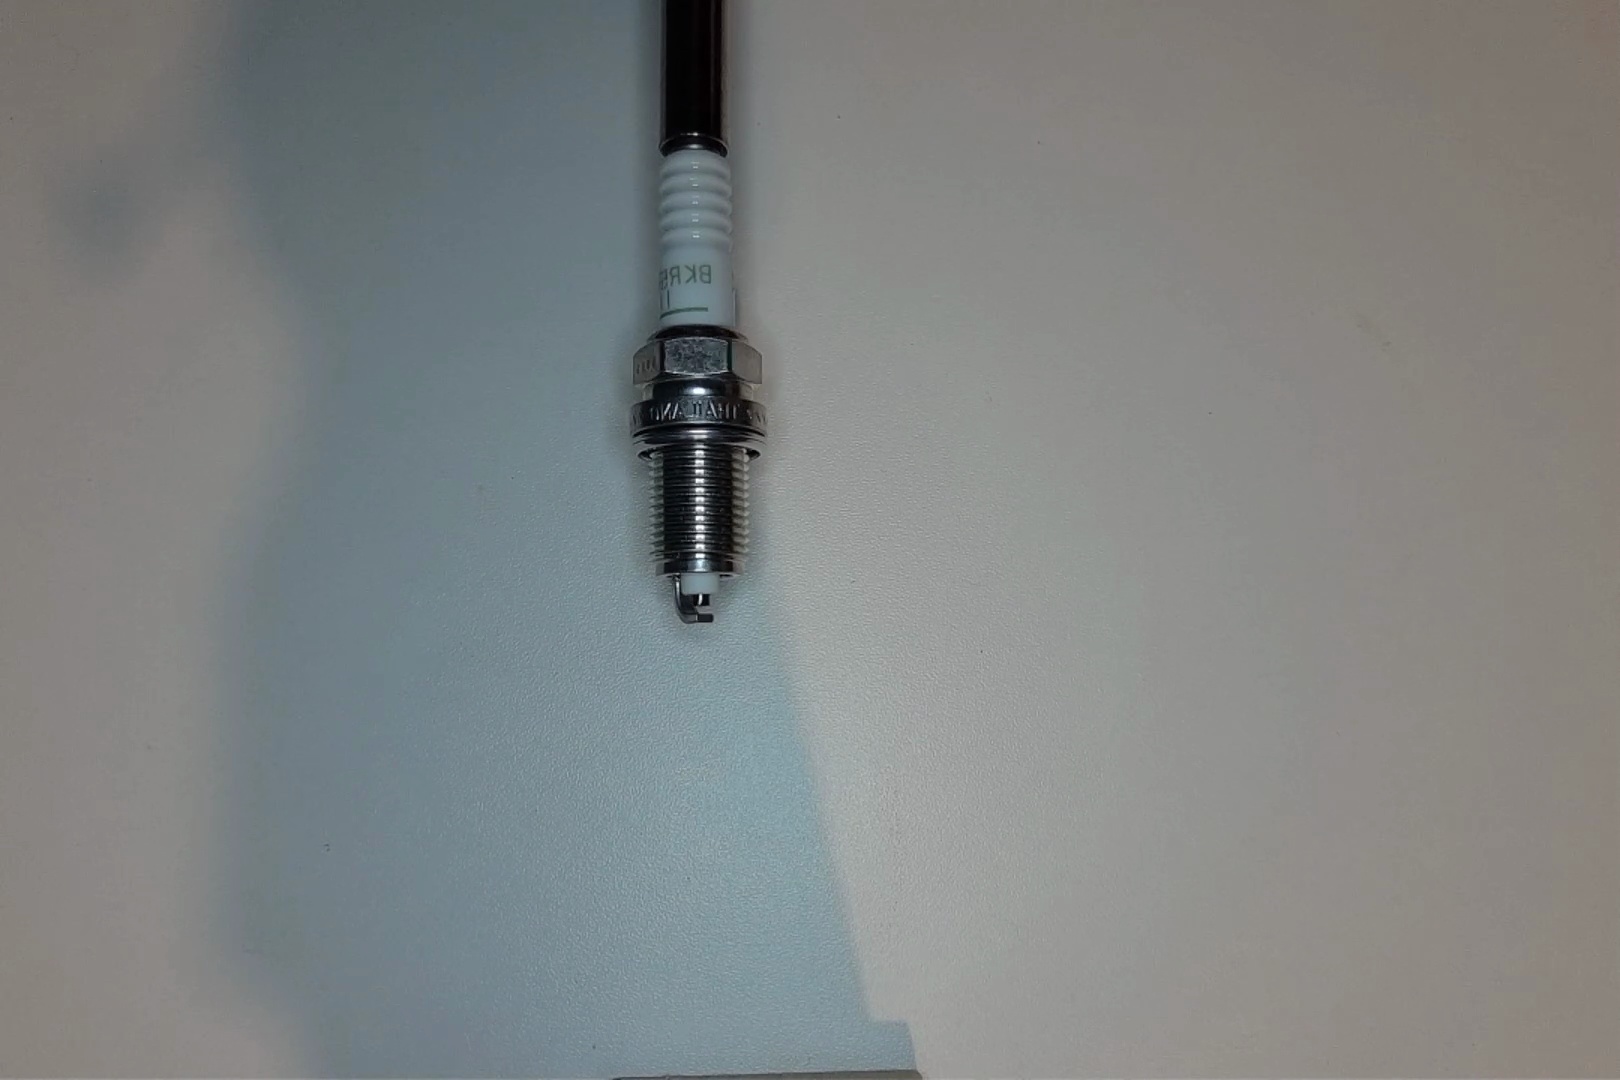
Label: normal